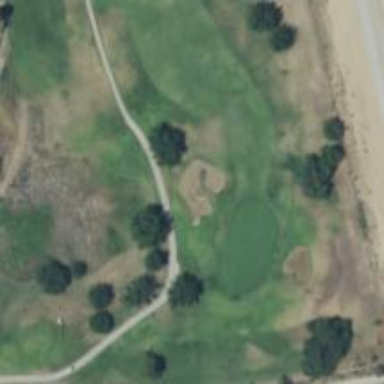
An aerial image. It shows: Golf hole.